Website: apple
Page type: billing-address
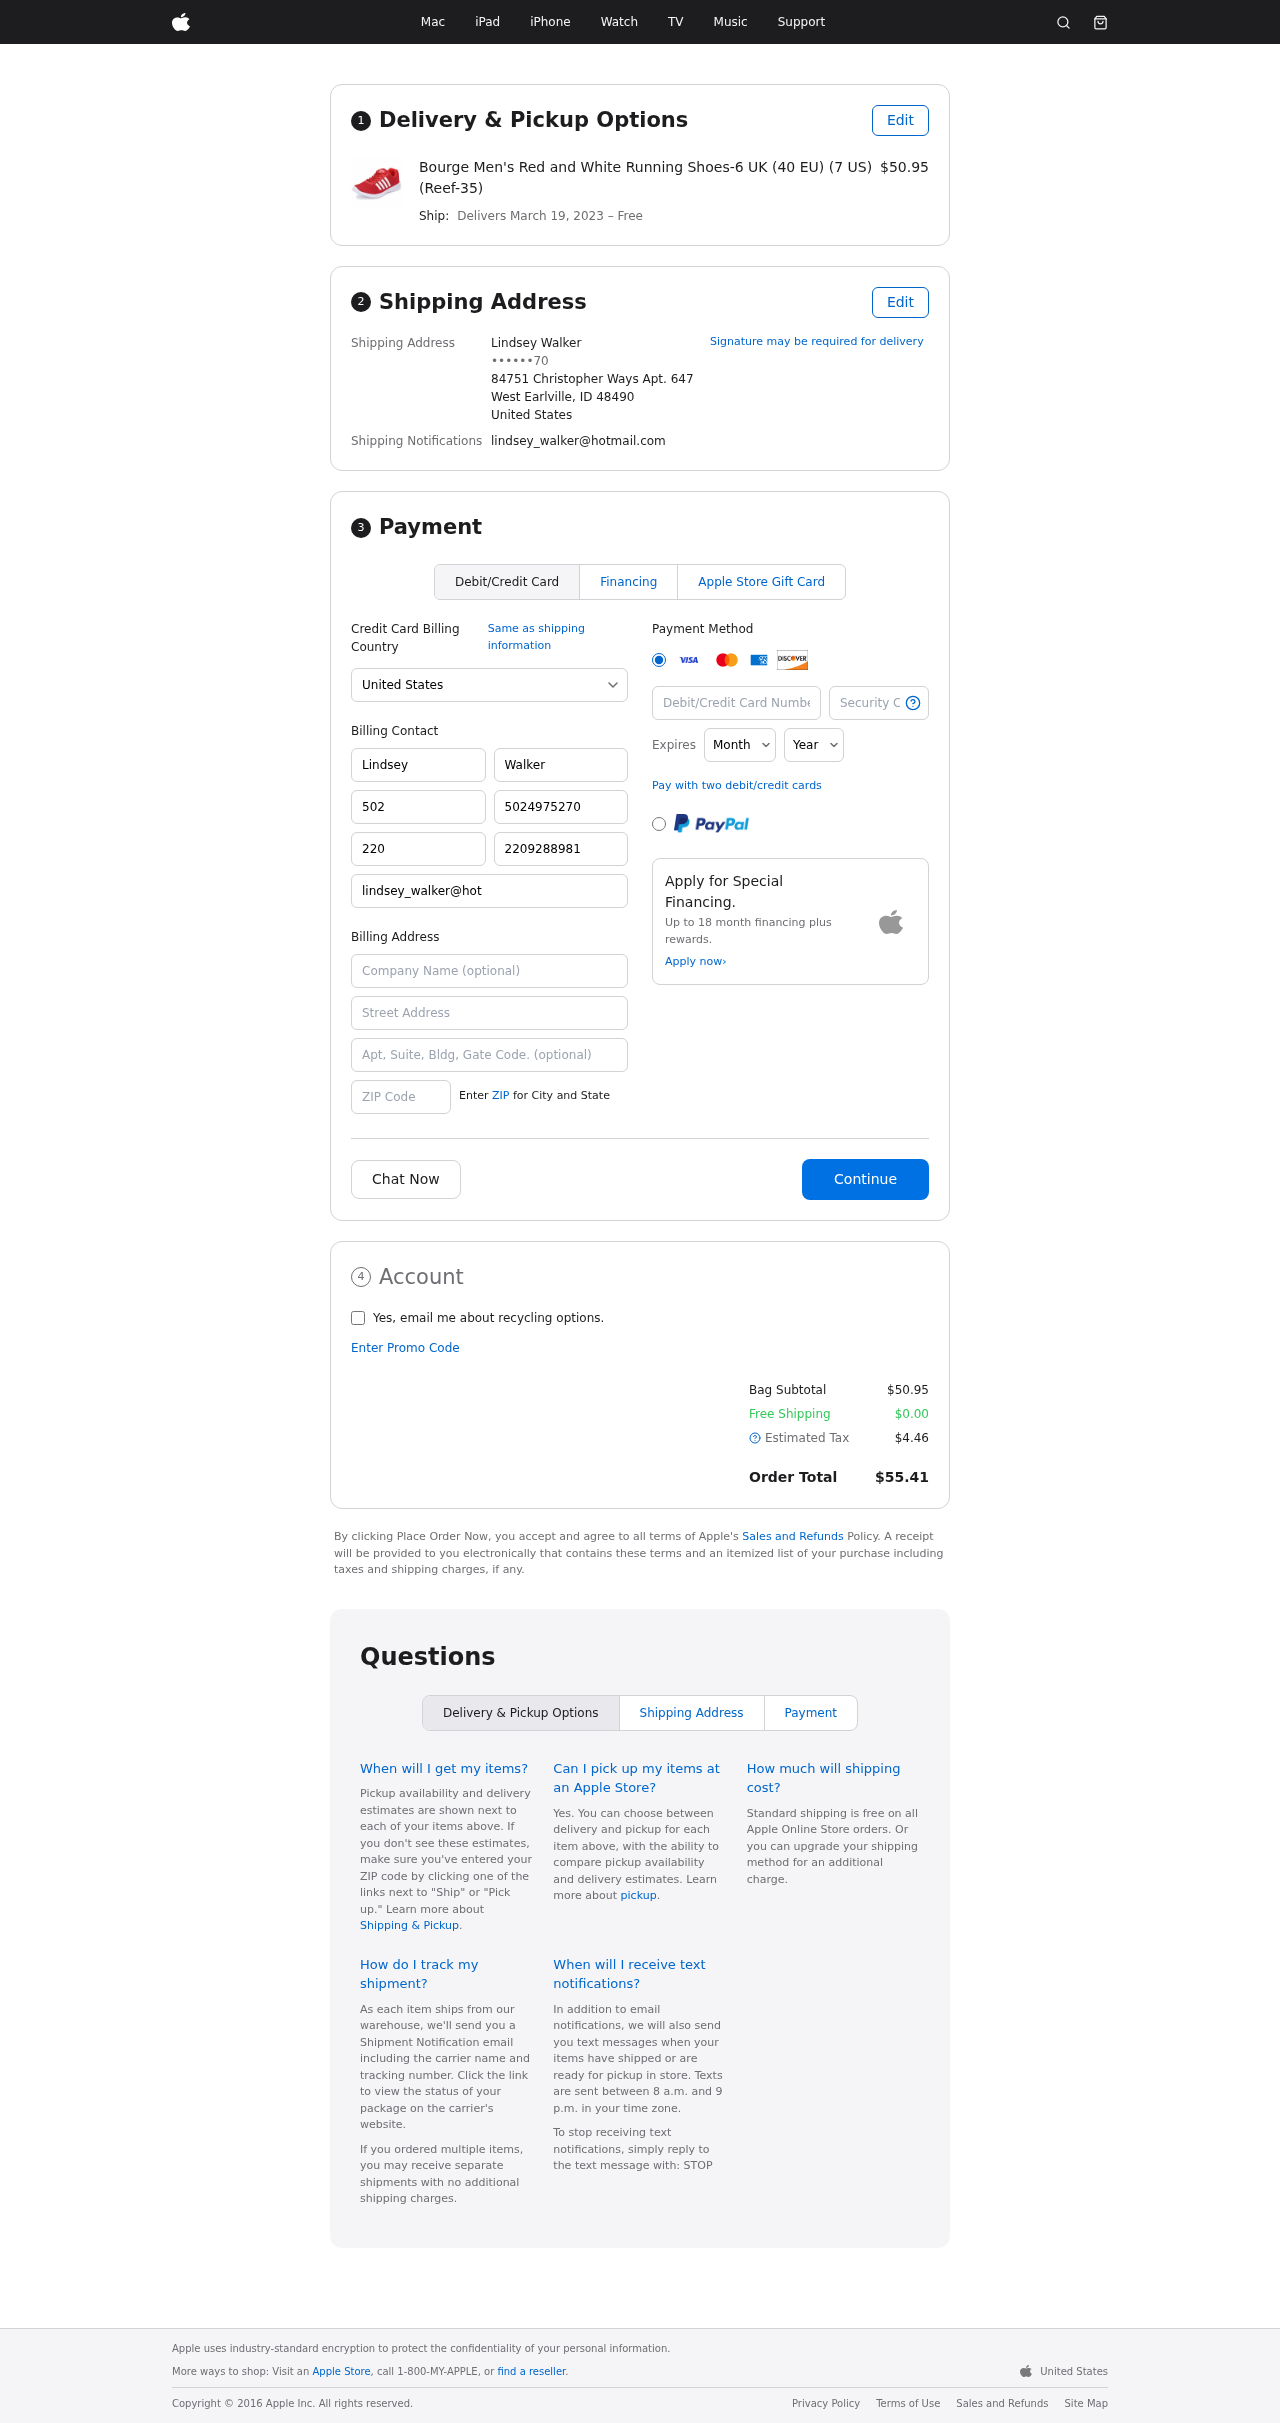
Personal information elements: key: PII_CARD_CVV
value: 183
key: PII_CARD_EXPIRY_MONTH
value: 10
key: PII_CARD_EXPIRY_YEAR
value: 29
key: PII_CARD_NUMBER
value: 4659 7588 6994 6185
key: PII_CITY_STATE_ZIP
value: West Earlville, ID 48490
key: PII_COUNTRY
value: United States
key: PII_EMAIL
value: lindsey_walker@hotmail.com
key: PII_FULLNAME
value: Lindsey Walker
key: PII_STREET
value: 84751 Christopher Ways Apt. 647
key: PII_PHONE_MASKED
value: ••••••70
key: PII_BILLING_FIRSTNAME
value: Lindsey
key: PII_BILLING_LASTNAME
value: Walker
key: PII_BILLING_PHONE_AREA
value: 502
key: PII_BILLING_PHONE
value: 5024975270
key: PII_BILLING_PHONE_ALT_AREA
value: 220
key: PII_BILLING_PHONE_ALT
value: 2209288981
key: PII_BILLING_EMAIL
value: lindsey_walker@hotmail.com
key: PII_BILLING_STREET
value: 84751 Christopher Ways Apt. 647
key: PII_BILLING_STREET2
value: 7325 Chad Green
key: PII_BILLING_POSTCODE
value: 48490
Product elements: key: PRODUCT1_NAME
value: Bourge Men's Red and White Running Shoes-6 UK (40 EU) (7 US) (Reef-35)
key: PRODUCT1_PRICE
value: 50.95
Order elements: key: ORDER_DELIVERY_DATE
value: March 19, 2023
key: ORDER_SUBTOTAL
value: $50.95
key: ORDER_SHIPPING_COST
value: $0.00
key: ORDER_TAX
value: $4.46
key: ORDER_TOTAL
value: $55.41